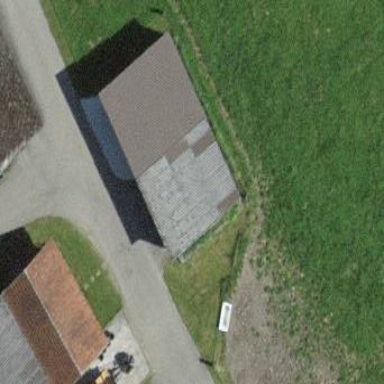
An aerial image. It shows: Garage.